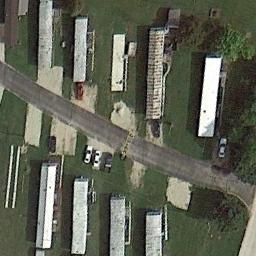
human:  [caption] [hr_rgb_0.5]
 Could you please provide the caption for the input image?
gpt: There is a road in the mobile home park .

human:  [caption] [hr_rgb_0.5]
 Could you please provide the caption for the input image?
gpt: The mobile home park is on the grass next to the road .

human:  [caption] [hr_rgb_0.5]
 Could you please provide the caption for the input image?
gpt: The mobile home park has some mobile homes of different sizes on the grass and a road goes through the mobile home park .

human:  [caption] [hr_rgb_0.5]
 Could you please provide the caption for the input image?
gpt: Behind the mobile homes park is a wood .

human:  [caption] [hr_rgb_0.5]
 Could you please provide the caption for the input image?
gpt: There are some buildings on a green meadow in the mobile home park .